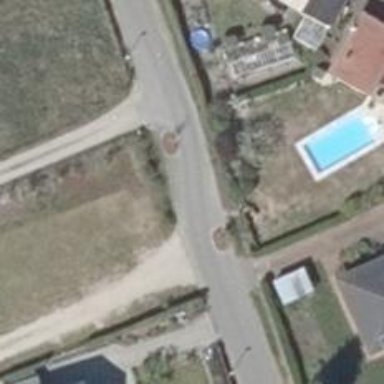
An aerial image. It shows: Chicane for traffic calming.